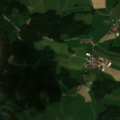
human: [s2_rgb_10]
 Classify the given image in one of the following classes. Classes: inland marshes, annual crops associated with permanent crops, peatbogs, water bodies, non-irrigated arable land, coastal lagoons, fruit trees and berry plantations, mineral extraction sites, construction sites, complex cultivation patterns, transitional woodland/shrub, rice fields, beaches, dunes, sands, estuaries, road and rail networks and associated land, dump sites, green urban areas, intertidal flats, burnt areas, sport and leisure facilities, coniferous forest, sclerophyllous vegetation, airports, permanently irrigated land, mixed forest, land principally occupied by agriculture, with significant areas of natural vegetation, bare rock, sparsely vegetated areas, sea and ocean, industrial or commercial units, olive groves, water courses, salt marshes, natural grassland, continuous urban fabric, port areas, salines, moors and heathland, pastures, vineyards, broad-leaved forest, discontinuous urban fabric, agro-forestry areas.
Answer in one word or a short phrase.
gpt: pastures, complex cultivation patterns, coniferous forest, mixed forest